Field crop: tomato
Growth stage: 1
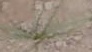
Species: cyperus